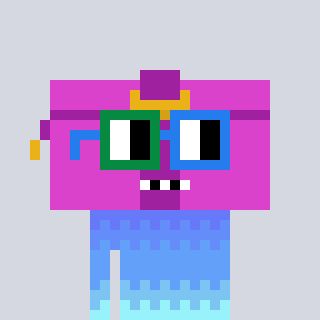
a pixel art character with square green and blue glasses, a clutch-shaped head and a redpinkish-colored body on a cool background